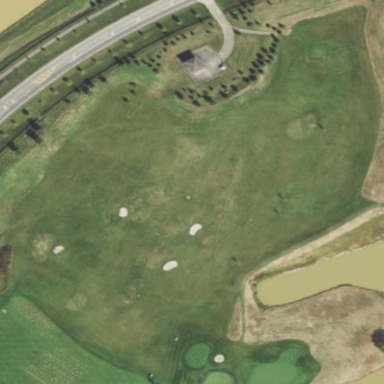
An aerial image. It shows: Grassy area designated as driving range for golf.